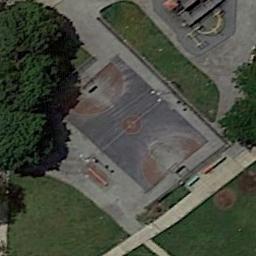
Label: basketball_court